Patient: sex M, age 43
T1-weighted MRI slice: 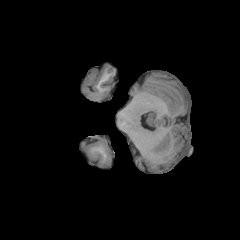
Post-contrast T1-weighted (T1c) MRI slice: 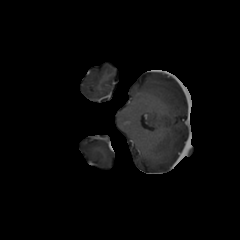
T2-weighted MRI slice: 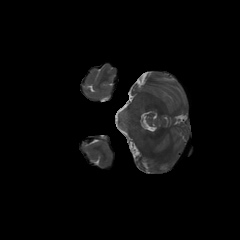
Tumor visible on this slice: no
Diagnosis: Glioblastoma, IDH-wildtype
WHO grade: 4